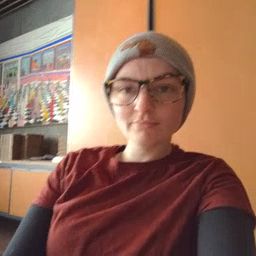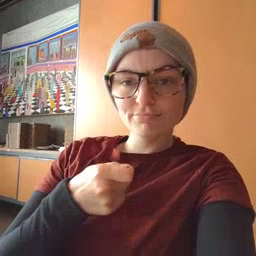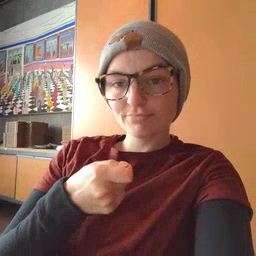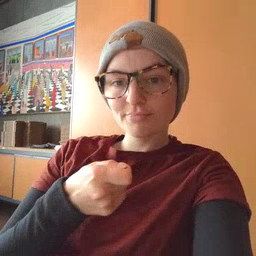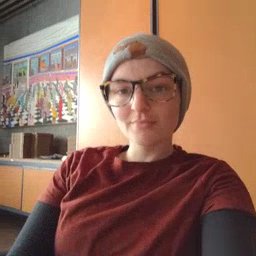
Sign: vacuum